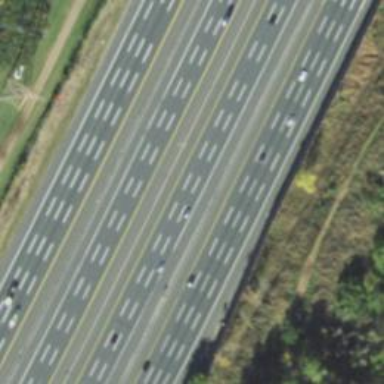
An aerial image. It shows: Motorway.